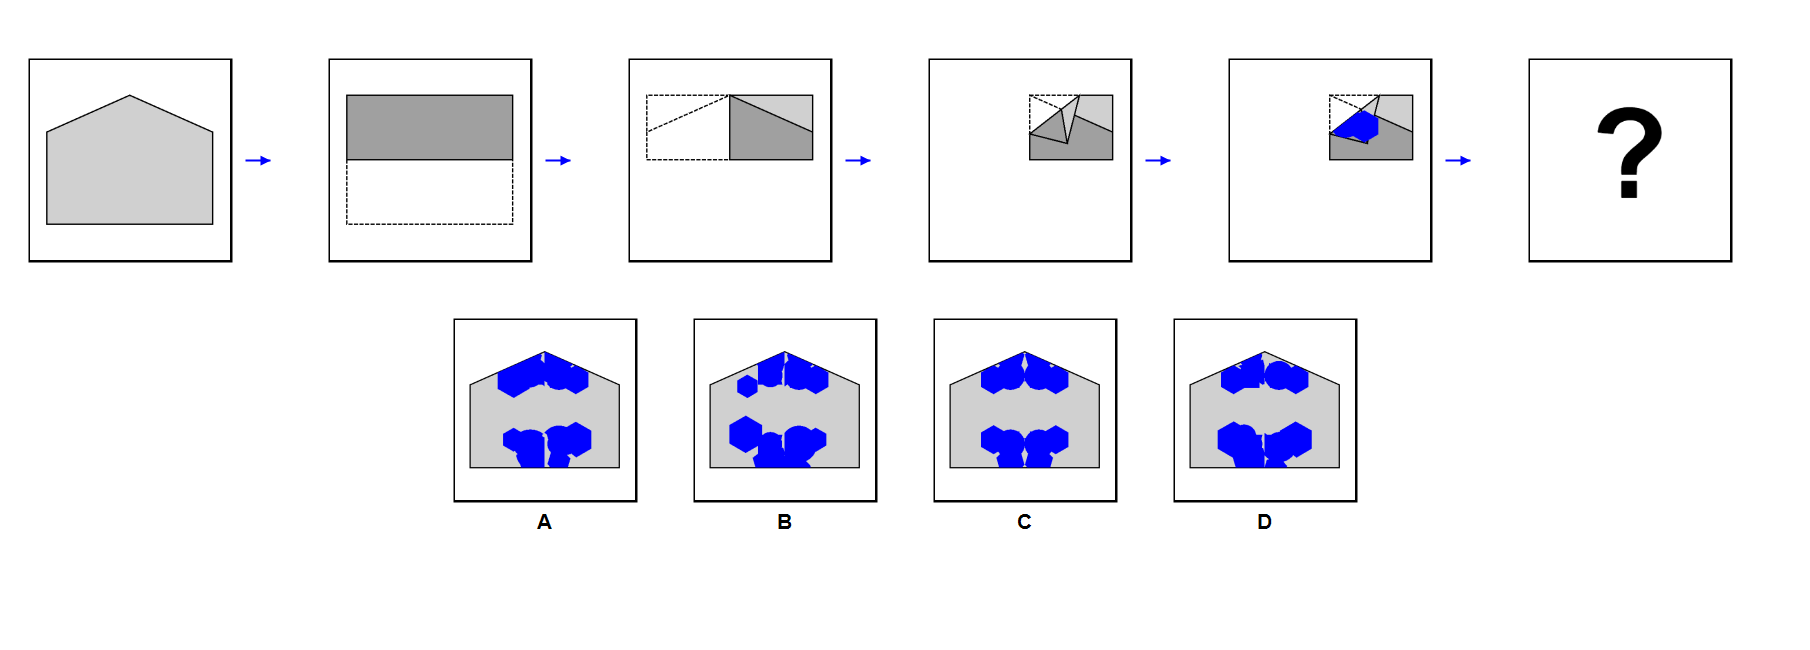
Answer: C